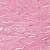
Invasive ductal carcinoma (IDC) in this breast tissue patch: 0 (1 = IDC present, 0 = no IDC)